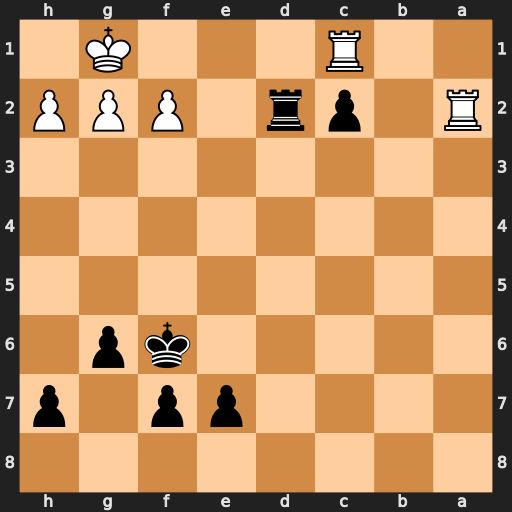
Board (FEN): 8/4pp1p/5kp1/8/8/8/R1pr1PPP/2R3K1
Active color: b
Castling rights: -
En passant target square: -
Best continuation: Rd1+ Rxd1 cxd1=Q#